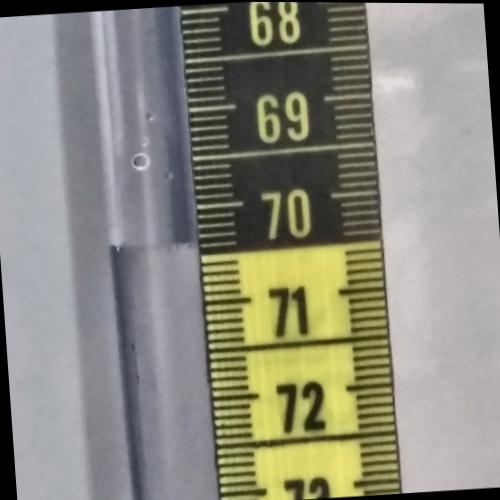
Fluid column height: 70.4 cm